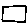
Label: square